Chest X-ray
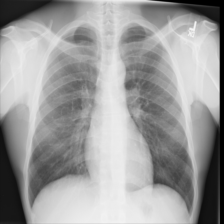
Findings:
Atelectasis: negative
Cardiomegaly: negative
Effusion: negative
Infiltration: negative
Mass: negative
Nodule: negative
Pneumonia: negative
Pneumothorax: negative
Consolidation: negative
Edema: negative
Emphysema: negative
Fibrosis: negative
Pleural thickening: negative
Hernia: negative